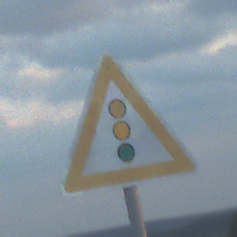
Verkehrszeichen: Lichtzeichenanlage
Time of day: SunriseSunset
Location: Outdoor (Beach)
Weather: PartlyCloudy
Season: NotSpecified
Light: Natural